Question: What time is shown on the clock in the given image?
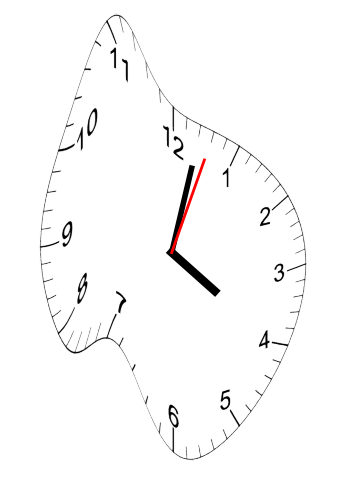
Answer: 04:02:03